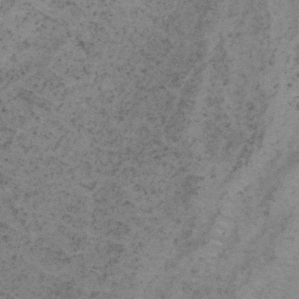
Label: frost